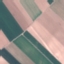
Land use / land cover: AnnualCrop